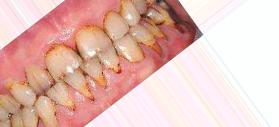
Condition: Tooth Discoloration